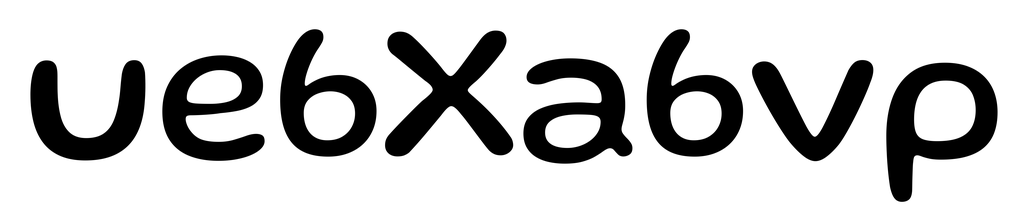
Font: Gluten_Regular